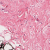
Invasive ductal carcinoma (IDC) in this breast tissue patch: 0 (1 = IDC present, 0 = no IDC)